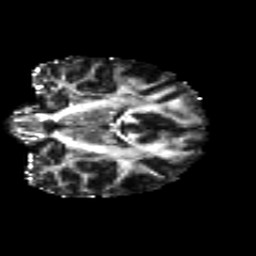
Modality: FA
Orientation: coronal
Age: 18
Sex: female
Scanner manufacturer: siemens
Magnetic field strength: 3 T
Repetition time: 8.8 s
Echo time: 0.085 s